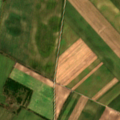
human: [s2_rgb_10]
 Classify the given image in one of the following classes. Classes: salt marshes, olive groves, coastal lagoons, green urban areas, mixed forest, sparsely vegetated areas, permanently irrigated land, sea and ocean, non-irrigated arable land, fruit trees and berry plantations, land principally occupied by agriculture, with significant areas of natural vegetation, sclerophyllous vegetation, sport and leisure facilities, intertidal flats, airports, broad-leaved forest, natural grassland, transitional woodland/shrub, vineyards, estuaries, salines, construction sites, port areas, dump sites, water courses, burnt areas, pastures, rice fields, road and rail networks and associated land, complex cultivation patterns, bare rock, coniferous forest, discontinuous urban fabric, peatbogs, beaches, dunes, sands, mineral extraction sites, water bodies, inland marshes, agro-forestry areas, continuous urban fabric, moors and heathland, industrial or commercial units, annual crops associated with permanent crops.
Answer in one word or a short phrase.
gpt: non-irrigated arable land